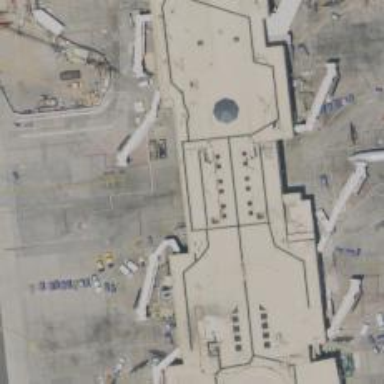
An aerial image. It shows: Airport gate.